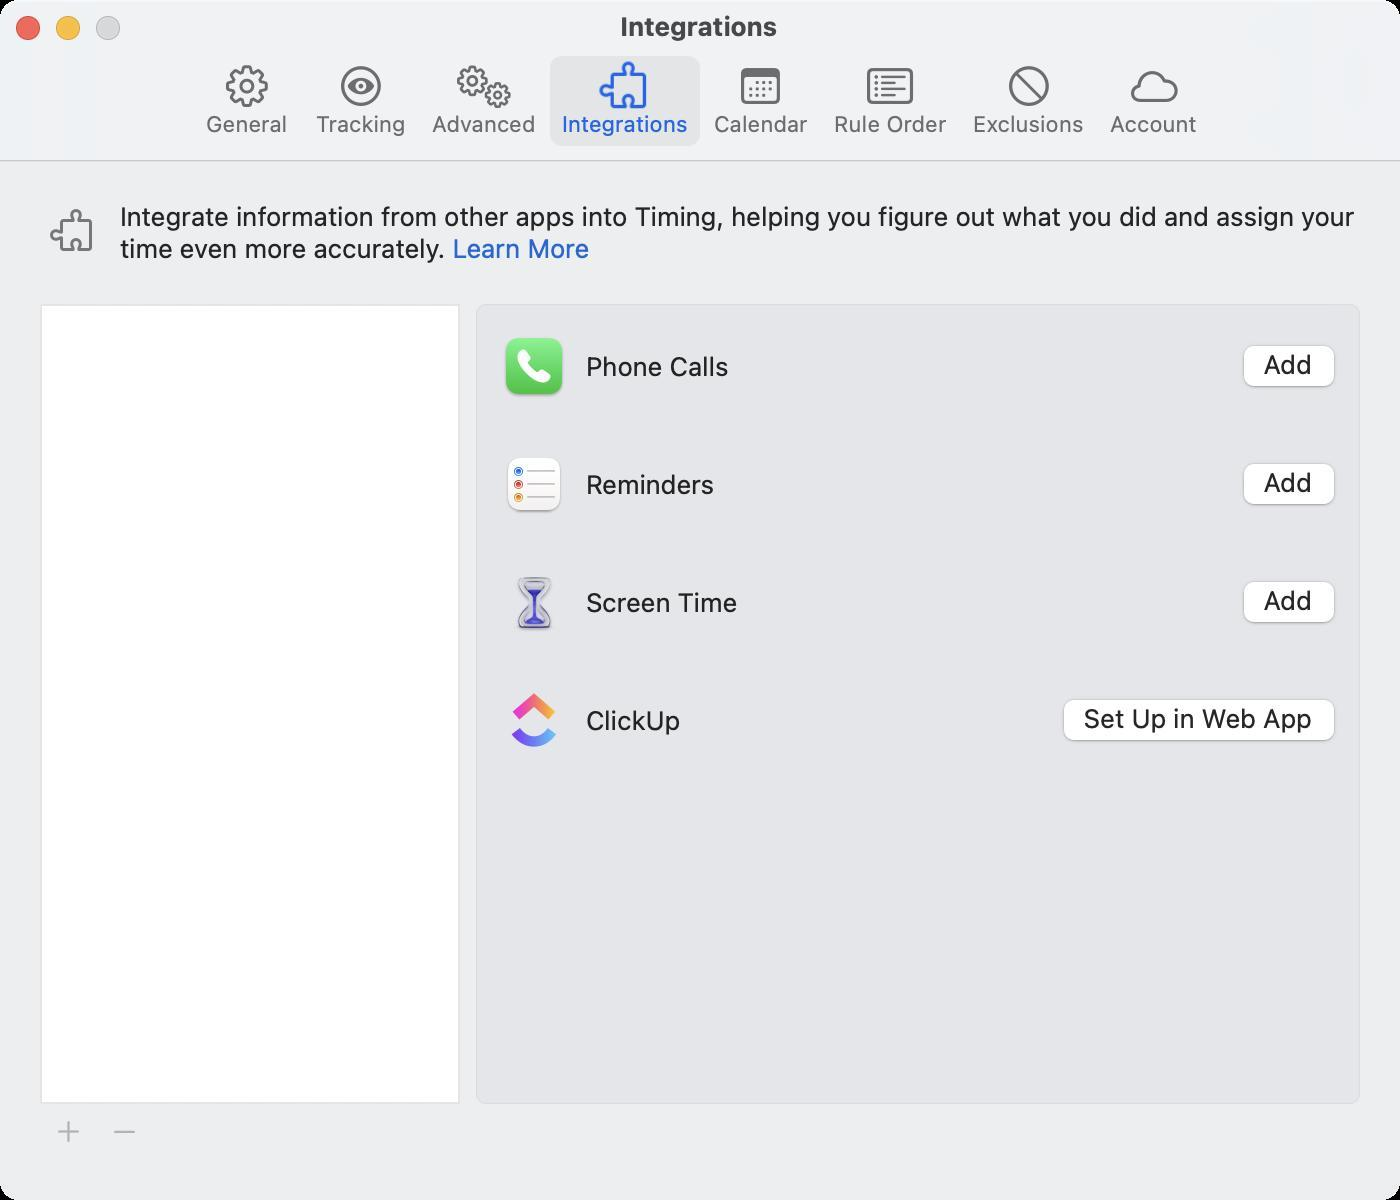
Accessibility tree:
{"name": "Integrations", "role": "AXWindow", "description": null, "role_description": "standard window", "value": null, "position": "406.00;112.00", "size": "700;600", "children": [{"name": null, "role": "AXGroup", "description": null, "role_description": "group", "value": null, "position": "235.00;150.00", "size": "448;406", "children": [{"name": null, "role": "AXScrollArea", "description": null, "role_description": "scroll area", "value": null, "position": "239.00;153.00", "size": "440;398", "children": [{"name": null, "role": "AXImage", "description": "", "role_description": "image", "value": null, "position": "251.00;167.00", "size": "32;32", "children": []}, {"name": null, "role": "AXStaticText", "description": null, "role_description": "text", "value": "Phone Calls", "position": "291.00;175.00", "size": "76;16", "children": []}, {"name": "Add", "role": "AXButton", "description": null, "role_description": "button", "value": null, "position": "615.00;168.00", "size": "59;32", "children": []}, {"name": null, "role": "AXImage", "description": "", "role_description": "image", "value": null, "position": "251.00;226.00", "size": "32;32", "children": []}, {"name": null, "role": "AXStaticText", "description": null, "role_description": "text", "value": "Reminders", "position": "291.00;234.00", "size": "68;16", "children": []}, {"name": "Add", "role": "AXButton", "description": null, "role_description": "button", "value": null, "position": "615.00;227.00", "size": "59;32", "children": []}, {"name": null, "role": "AXImage", "description": "", "role_description": "image", "value": null, "position": "251.00;285.00", "size": "32;32", "children": []}, {"name": null, "role": "AXStaticText", "description": null, "role_description": "text", "value": "Screen Time", "position": "291.00;293.00", "size": "80;16", "children": []}, {"name": "Add", "role": "AXButton", "description": null, "role_description": "button", "value": null, "position": "615.00;286.00", "size": "59;32", "children": []}, {"name": null, "role": "AXImage", "description": "integrations clickup", "role_description": "image", "value": null, "position": "251.00;344.00", "size": "32;32", "children": []}, {"name": null, "role": "AXStaticText", "description": null, "role_description": "text", "value": "ClickUp", "position": "291.00;352.00", "size": "52;16", "children": []}, {"name": "Set_Up_in_Web_App", "role": "AXButton", "description": null, "role_description": "button", "value": null, "position": "525.00;345.00", "size": "149;32", "children": []}]}]}, {"name": null, "role": "AXScrollArea", "description": null, "role_description": "scroll area", "value": null, "position": "20.00;152.00", "size": "210;400", "children": [{"name": null, "role": "AXTable", "description": null, "role_description": "table", "value": null, "position": "21.00;153.00", "size": "208;398", "children": [{"name": null, "role": "AXColumn", "description": null, "role_description": "column", "value": null, "position": "21.00;153.00", "size": "208;398", "children": []}]}]}, {"name": "", "role": "AXButton", "description": "Add Integration", "role_description": "button", "value": null, "position": "20.00;549.50", "size": "28;32", "children": []}, {"name": "", "role": "AXButton", "description": "Remove Integration", "role_description": "button", "value": null, "position": "48.00;554.00", "size": "28;23", "children": []}, {"name": null, "role": "AXImage", "description": "integrationPreferences templat", "role_description": "image", "value": null, "position": "20.00;100.00", "size": "32;32", "children": []}, {"name": null, "role": "AXStaticText", "description": null, "role_description": "text", "value": "Integrate information from other apps into Timing, helping you figure out what you did and assign your time even more accurately. Learn More", "position": "58.00;100.00", "size": "624;32", "children": [{"name": "Learn_More", "role": "AXLink", "description": null, "role_description": "hyperlink", "value": null, "position": "226.26;116.00", "size": "68;16", "children": []}]}, {"name": null, "role": "AXToolbar", "description": null, "role_description": "toolbar", "value": null, "position": "0.00;28.00", "size": "700;52", "children": [{"name": "General", "role": "AXButton", "description": null, "role_description": "button", "value": null, "position": "96.00;28.00", "size": "55;52", "children": []}, {"name": "Tracking", "role": "AXButton", "description": null, "role_description": "button", "value": null, "position": "152.00;28.00", "size": "57;52", "children": []}, {"name": "Advanced", "role": "AXButton", "description": null, "role_description": "button", "value": null, "position": "210.00;28.00", "size": "64;52", "children": []}, {"name": "Integrations", "role": "AXButton", "description": null, "role_description": "button", "value": null, "position": "275.00;28.00", "size": "75;52", "children": []}, {"name": "Calendar", "role": "AXButton", "description": null, "role_description": "button", "value": null, "position": "351.00;28.00", "size": "59;52", "children": []}, {"name": "Rule_Order", "role": "AXButton", "description": null, "role_description": "button", "value": null, "position": "411.00;28.00", "size": "68;52", "children": []}, {"name": "Exclusions", "role": "AXButton", "description": null, "role_description": "button", "value": null, "position": "480.50;28.00", "size": "68;52", "children": []}, {"name": "Account", "role": "AXButton", "description": null, "role_description": "button", "value": null, "position": "549.00;28.00", "size": "56;52", "children": []}]}, {"name": null, "role": "AXButton", "description": null, "role_description": "close button", "value": null, "position": "7.00;6.00", "size": "14;16", "children": []}, {"name": null, "role": "AXButton", "description": null, "role_description": "zoom button", "value": null, "position": "47.00;6.00", "size": "14;16", "children": [{"name": null, "role": "AXGroup", "description": null, "role_description": "group", "value": null, "position": "47.00;6.00", "size": "14;16", "children": [{"name": null, "role": "AXGroup", "description": null, "role_description": "group", "value": null, "position": "47.00;6.00", "size": "14;16", "children": []}]}]}, {"name": null, "role": "AXButton", "description": null, "role_description": "minimize button", "value": null, "position": "27.00;6.00", "size": "14;16", "children": []}, {"name": null, "role": "AXStaticText", "description": null, "role_description": "text", "value": "Integrations", "position": "308.00;5.00", "size": "83;16", "children": []}]}